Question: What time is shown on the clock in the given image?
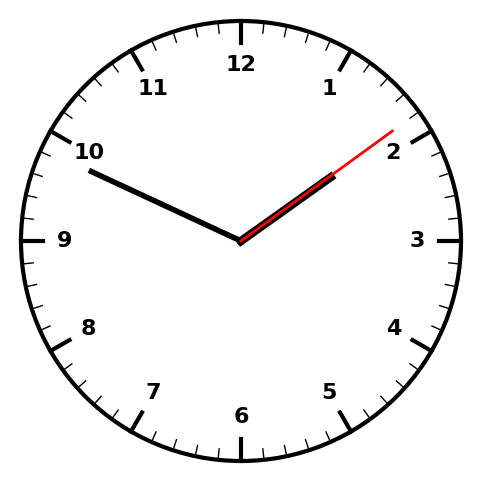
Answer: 01:49:09